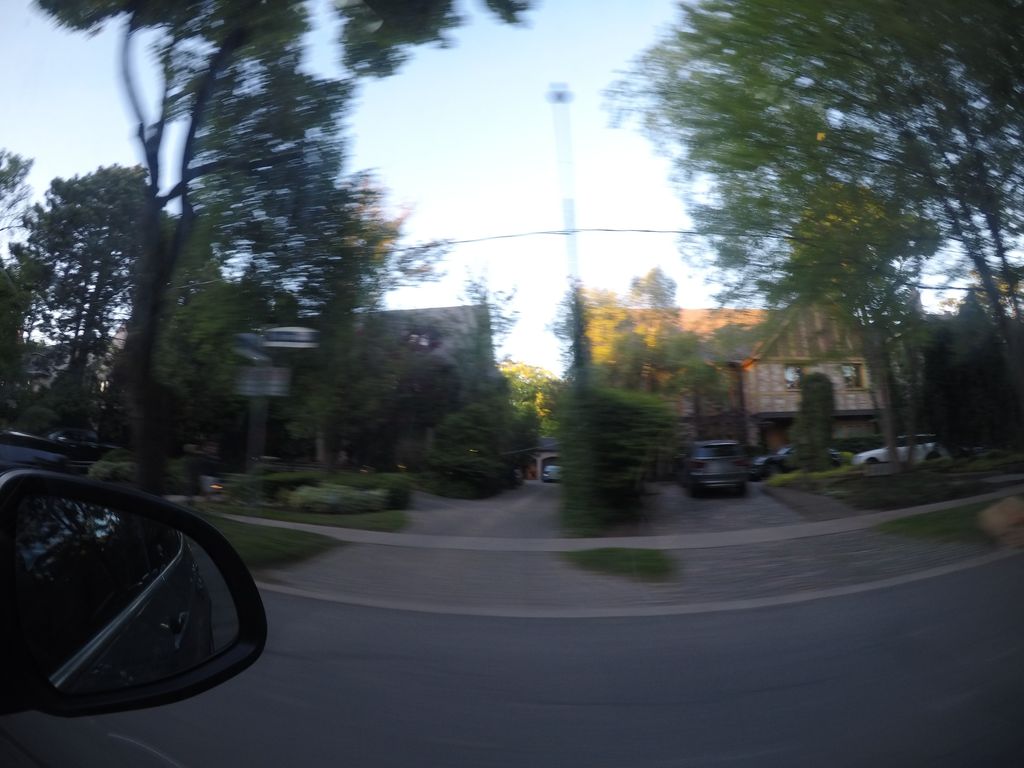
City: toronto